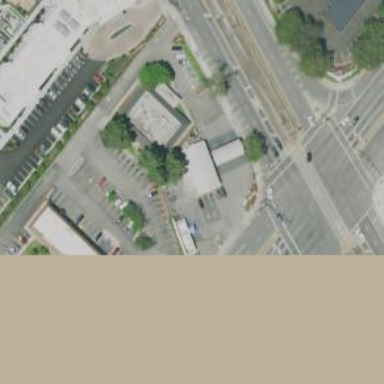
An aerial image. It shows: Convenience shop.